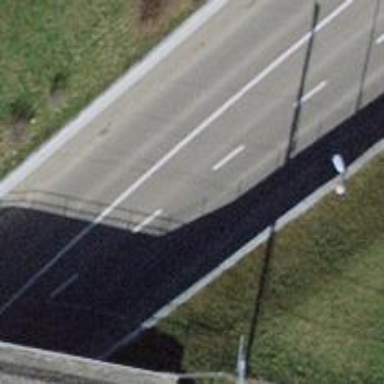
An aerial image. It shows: Primary road with asphalt surface.